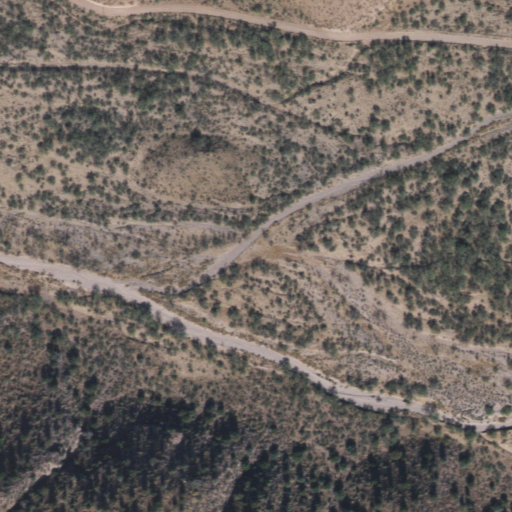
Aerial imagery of valley in Arizona named N-O Canyon containing only shrub